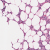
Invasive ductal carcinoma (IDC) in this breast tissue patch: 1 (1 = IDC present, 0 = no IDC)